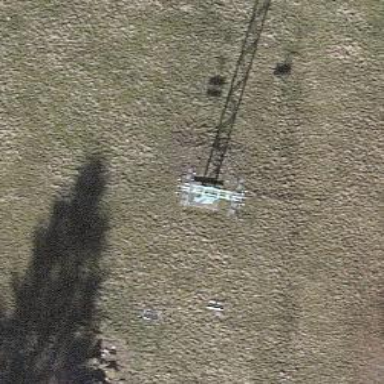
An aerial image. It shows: Pylon used for aerialway.